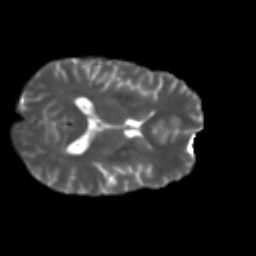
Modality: T2w
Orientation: axial
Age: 32
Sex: male
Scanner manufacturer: ge
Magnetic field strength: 3 T
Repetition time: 7.8 s
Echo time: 0.0609 s